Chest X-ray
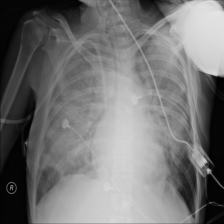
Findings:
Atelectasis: negative
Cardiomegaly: negative
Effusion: negative
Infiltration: negative
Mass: negative
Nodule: negative
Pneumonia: positive
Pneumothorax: negative
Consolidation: negative
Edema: positive
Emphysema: negative
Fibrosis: negative
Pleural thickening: negative
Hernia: negative